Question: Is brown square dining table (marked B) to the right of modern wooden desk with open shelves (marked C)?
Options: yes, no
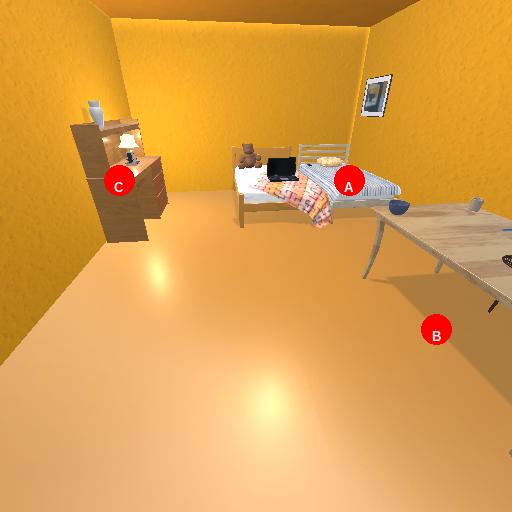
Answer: yes